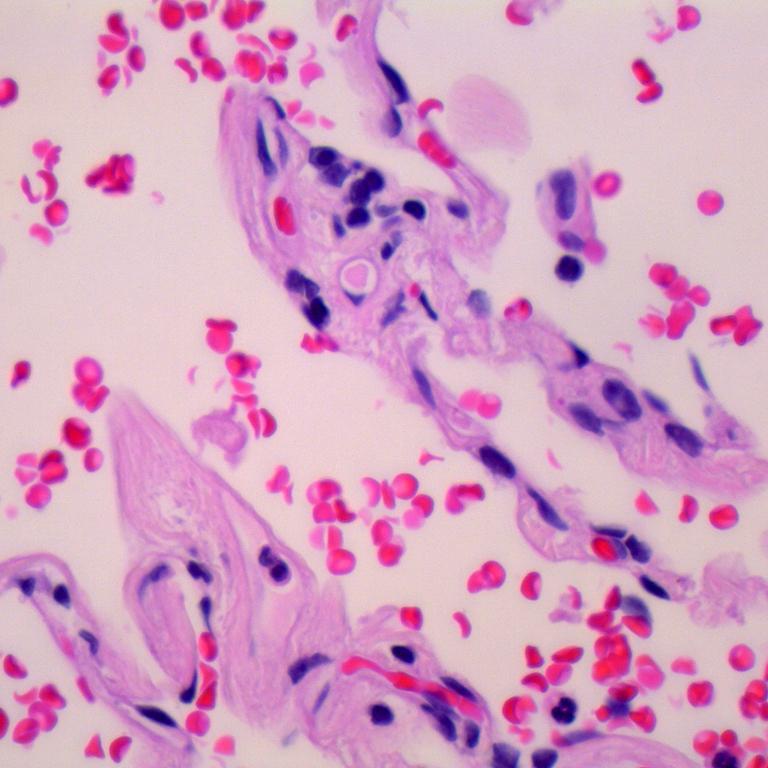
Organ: lung
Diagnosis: benign